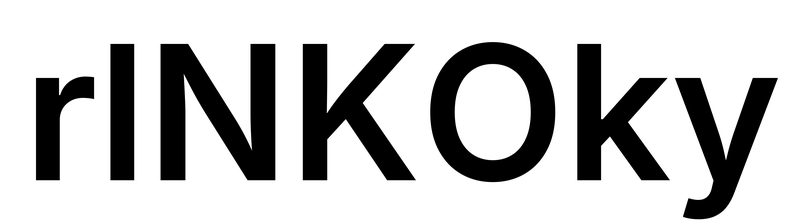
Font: Inter_SemiBold